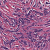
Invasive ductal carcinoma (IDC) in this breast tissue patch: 1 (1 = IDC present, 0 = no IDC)